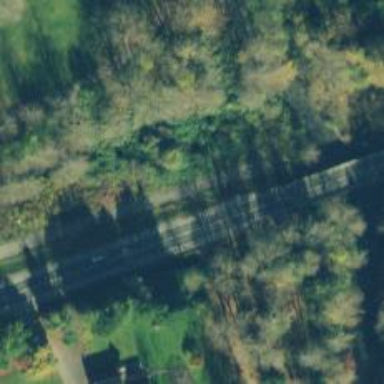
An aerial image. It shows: Asphalt track.